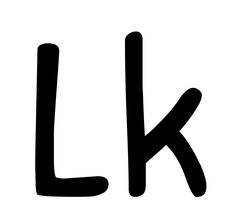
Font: PatrickHand-Regular